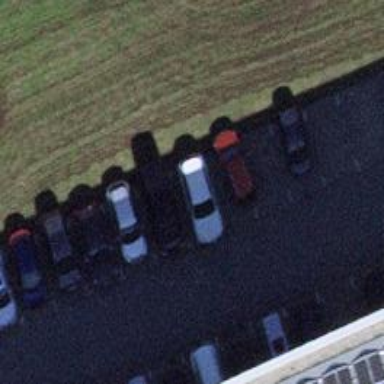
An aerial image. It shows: Parking area.